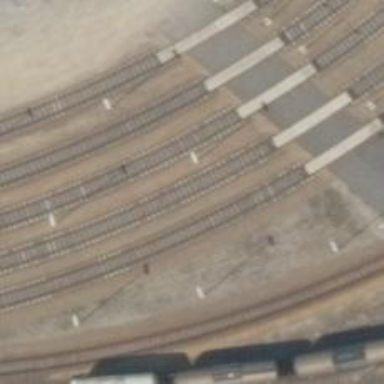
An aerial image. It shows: Abandoned railway yard.